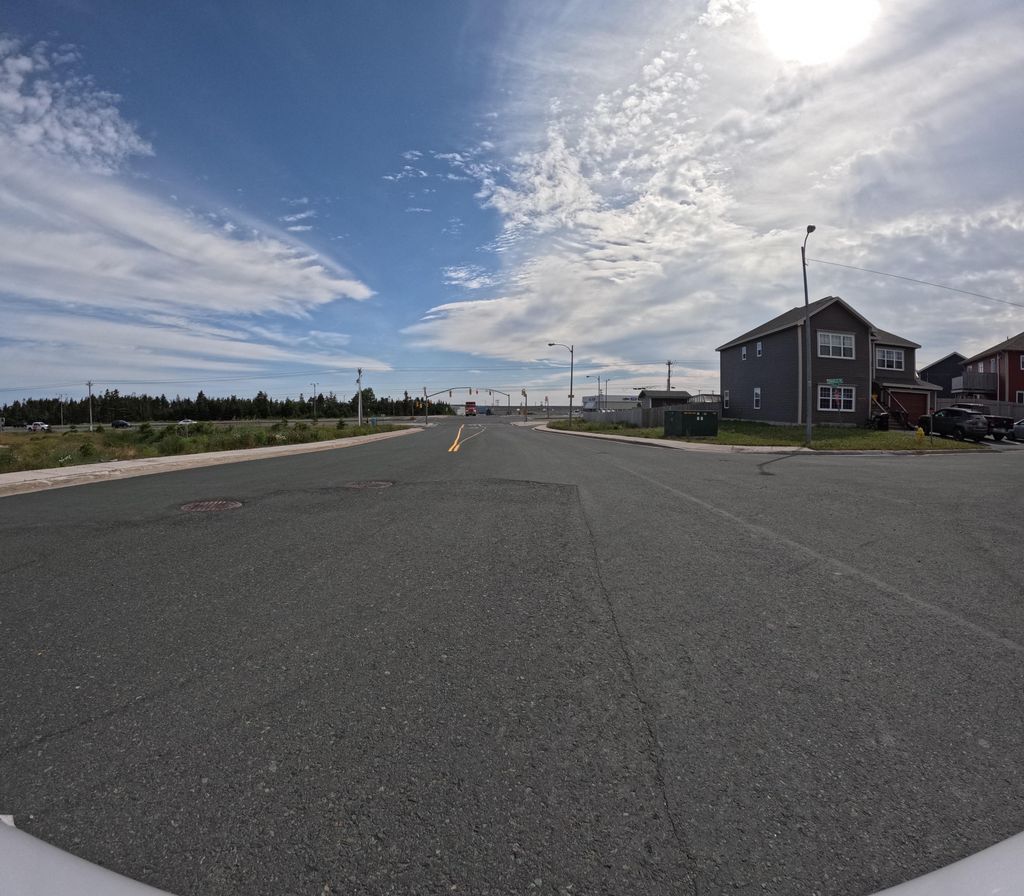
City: st_johns